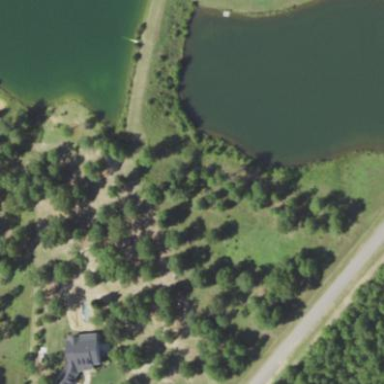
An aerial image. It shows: Pond surrounded by natural water.